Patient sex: F
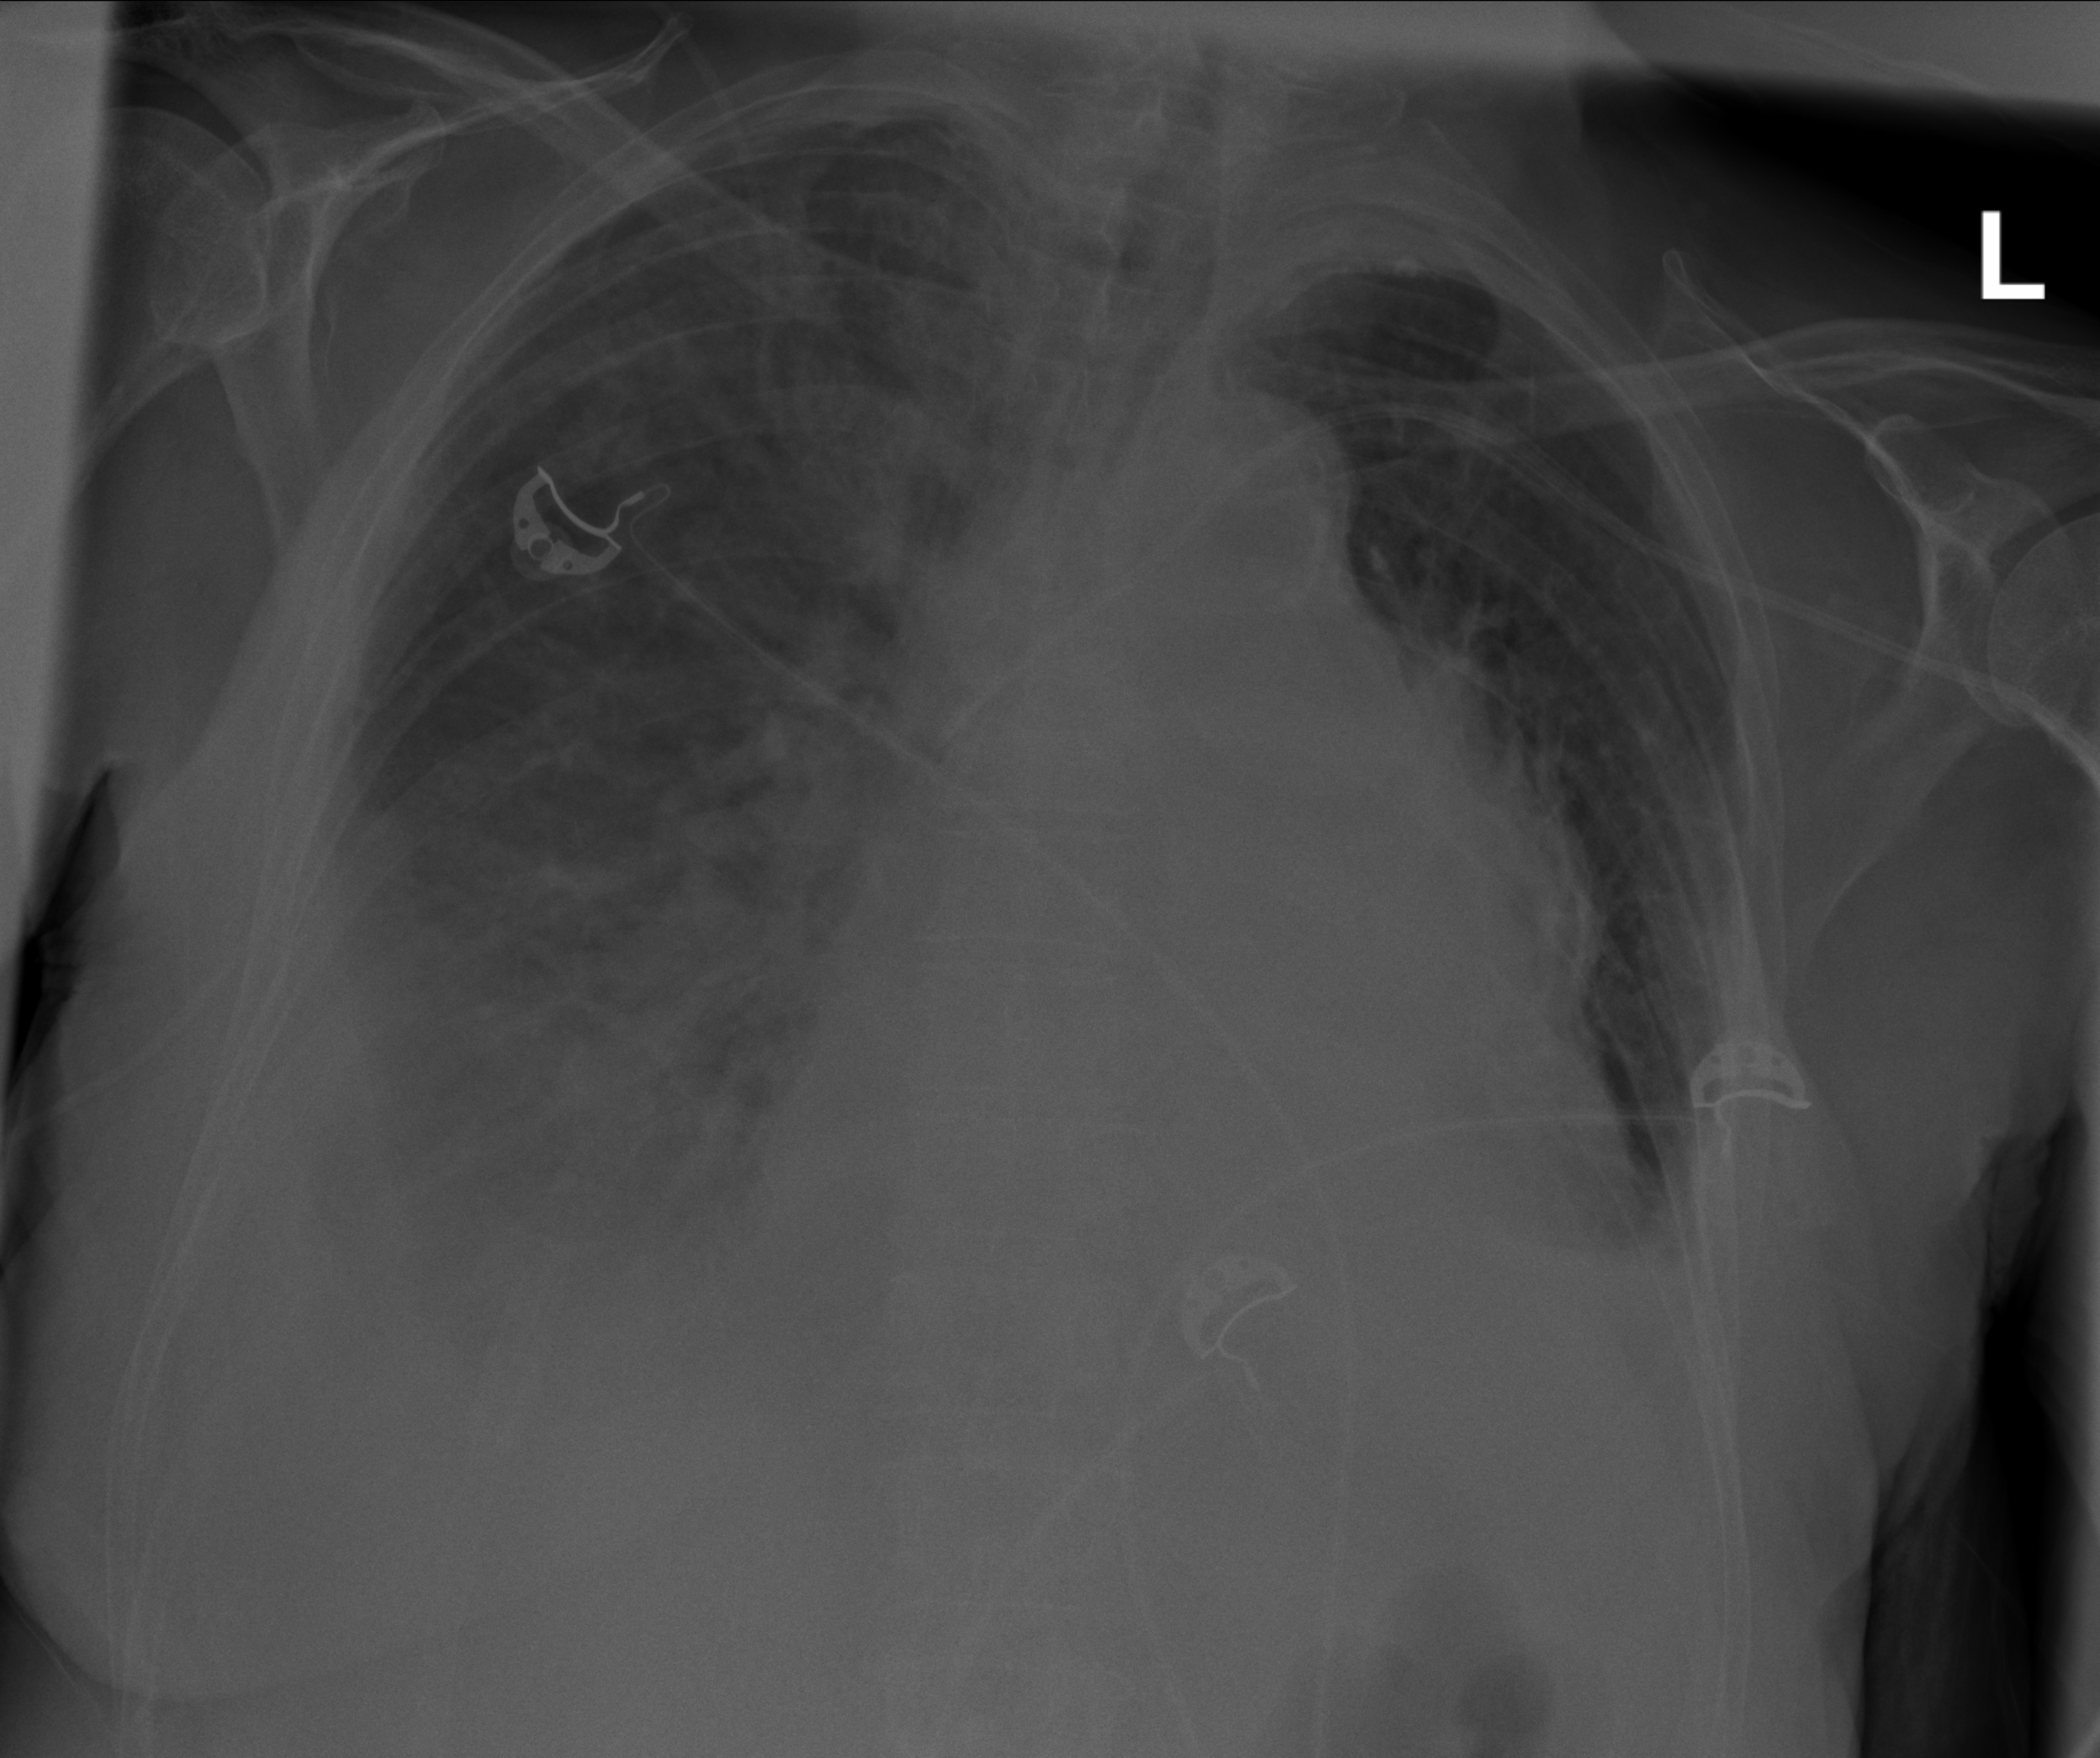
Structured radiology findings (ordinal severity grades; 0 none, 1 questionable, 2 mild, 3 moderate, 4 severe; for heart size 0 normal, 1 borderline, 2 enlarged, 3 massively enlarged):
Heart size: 2
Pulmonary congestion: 3
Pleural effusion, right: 3
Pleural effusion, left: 2
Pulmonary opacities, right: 2
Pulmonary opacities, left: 0
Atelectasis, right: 2
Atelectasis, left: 2